Question: This seems to be a common problem but I've troubleshot all the other techniques people are getting and had no luck, so here goes:
I'm running WebAPI2 along with IIS7.5 on Windows Server 2010. In development my PUT/DELETE requests started working after I added the PUT/DELETE Handlers in HTTP Handlers of IIS. However, once I rolled to prod and applied the same changes I got no such luck. Heres my setup:
WebConfig
Server:

Requests:
'''
Request URL:http://dev.myserver.com/myapp/api/apps/76a09a7b-<PHONE>-a3ce-696df0ff179c
Request Method:PUT
Status Code:405 Method Not Allowed
405 - HTTP verb used to access this page is not allowed.
The page you are looking for cannot be displayed because an invalid method (HTTP verb) was used to attempt access.
'''
Response Headers:
'''
Allow:GET, HEAD, OPTIONS, TRACE
Content-Length:1293
Content-Type:text/html
Date:Thu, 21 Nov 2013 15:43:44 GMT
Server:Microsoft-IIS/7.5
X-Powered-By:ASP.NET
'''
Obliviously its mad because that verb is not acceptable but the configuration shows that it is. I saw another article talking about removing the WebDav Module from the Modules in IIS, however, once I did that I got a 500 Internal Server Error ( probably because its needed hehe ). Like I said this code is working correctly in dev so I'm not sure what the disconnect is.
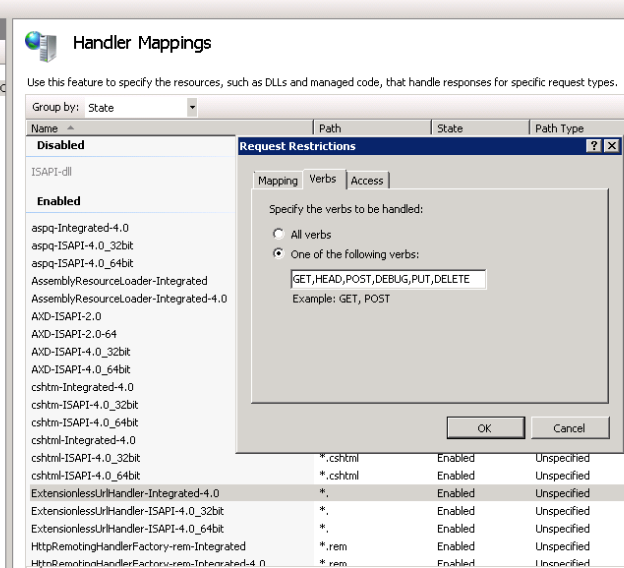
Answer: Seems if I missed the 'HttpHandler' remove of WebDav. The following works:
'''
<system.webServer>
<modules>
<remove name="WebDAVModule" />
</modules>
<handlers>
<remove name="WebDAV" />
</handlers>
</system.webServer>
'''